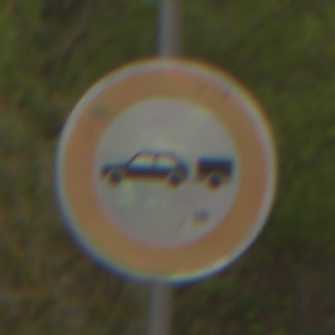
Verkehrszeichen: VerbotPersonenkraftwagenMitAnhaenger
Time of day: MorningAfternoon
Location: Outdoor (Nature)
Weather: Overcast
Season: NotSpecified
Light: Natural